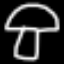
Label: mushroom